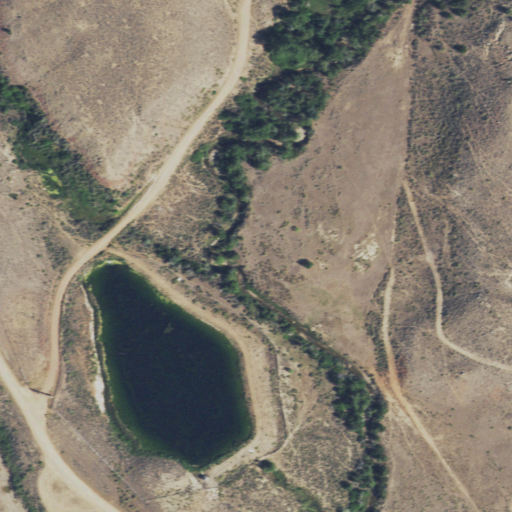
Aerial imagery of valley in Wyoming named Davis Draw containing shrub, grassland, woody wetlands, open water, and herbaceous wetlands